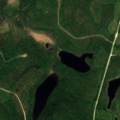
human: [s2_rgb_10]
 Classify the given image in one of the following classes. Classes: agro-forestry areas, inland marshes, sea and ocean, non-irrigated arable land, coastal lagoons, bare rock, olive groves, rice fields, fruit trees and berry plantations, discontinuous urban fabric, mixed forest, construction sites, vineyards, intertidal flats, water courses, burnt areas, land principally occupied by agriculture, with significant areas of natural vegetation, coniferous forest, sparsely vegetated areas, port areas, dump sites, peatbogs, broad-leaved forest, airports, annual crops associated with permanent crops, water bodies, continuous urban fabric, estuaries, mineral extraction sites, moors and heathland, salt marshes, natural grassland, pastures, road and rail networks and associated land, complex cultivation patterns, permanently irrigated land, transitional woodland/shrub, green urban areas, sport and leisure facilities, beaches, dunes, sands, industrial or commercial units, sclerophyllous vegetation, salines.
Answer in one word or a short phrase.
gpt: coniferous forest, mixed forest, transitional woodland/shrub